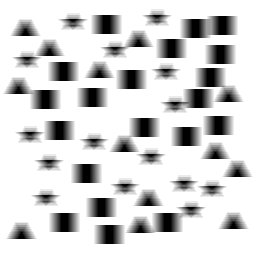
Squares: 20
Triangles: 13
Stars: 15
Total shapes: 48